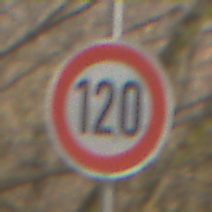
Verkehrszeichen: Geschwindigkeit120
Umgebung: Outdoor, Nature
Tageszeit: MorningAfternoon
Wetter: Clear
Licht: Natural
Jahreszeit: Winter
Kontrast: HighContrast